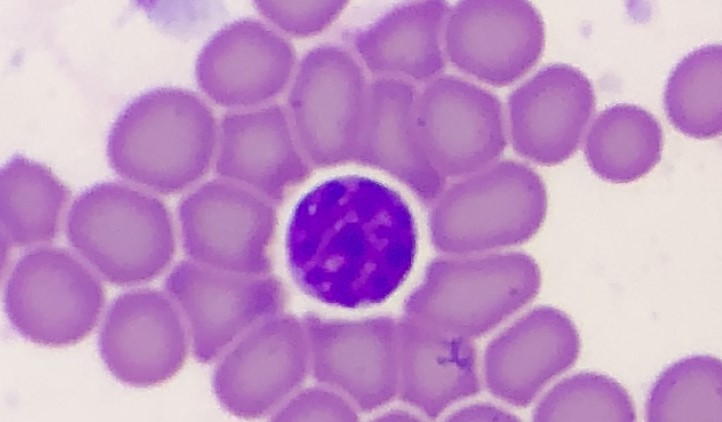
White blood cell type: Lymphocyte